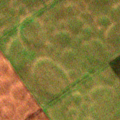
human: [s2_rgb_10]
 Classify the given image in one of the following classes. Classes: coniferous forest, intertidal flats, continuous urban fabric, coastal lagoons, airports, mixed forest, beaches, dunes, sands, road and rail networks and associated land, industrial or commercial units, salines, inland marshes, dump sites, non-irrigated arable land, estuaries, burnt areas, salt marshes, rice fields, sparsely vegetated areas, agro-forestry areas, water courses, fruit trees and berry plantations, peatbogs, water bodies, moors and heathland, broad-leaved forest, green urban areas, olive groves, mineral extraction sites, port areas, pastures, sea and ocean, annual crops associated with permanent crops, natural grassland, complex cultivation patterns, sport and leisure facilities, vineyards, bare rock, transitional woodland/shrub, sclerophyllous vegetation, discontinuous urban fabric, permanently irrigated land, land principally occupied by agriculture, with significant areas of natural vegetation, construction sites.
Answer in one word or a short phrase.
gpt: non-irrigated arable land